Question: I want to create an page layout that is split into 3 parts - one column with fixed width that contain two rows with fixed height. and another column with fixed width, that can potentially contain multiple items (more than fit into view).
I'm looking for a way to make the page scrolling only affect the items column, so that the left side of the screen (first column) remains on view.
Here is a sample image of the layout to better illustrate the meaning:

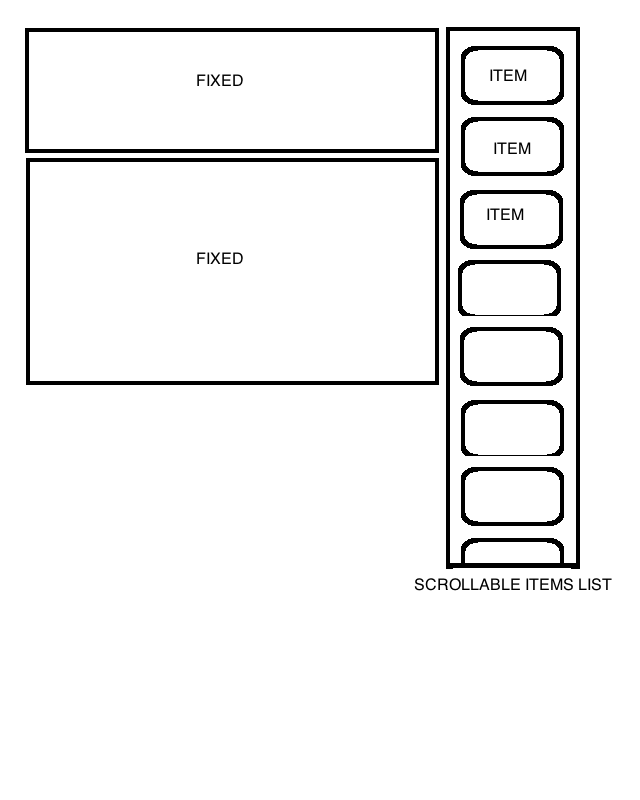
Answer: Apply 'overflow:auto'for your right side columns. Look at the following sample HTML.
'''
<div style="width:450px;">
<div style="float:left; width:300px">
<div style="height:120px; border:1px solid #ff00ff;">Testing Content</div>
<div style="height:200px; border:1px solid #fff000;">Sample INformation</div>
</div>
<div style="float:right; width:100px; height:320px; overflow:auto;">
<p>items</p>
<p>items</p>
<p>items</p>
<p>items</p>
<p>items</p>
<p>items</p>
<p>items</p>
<p>items</p>
<p>items</p>
<p>items</p>
</div>
</div>
'''
<URL>